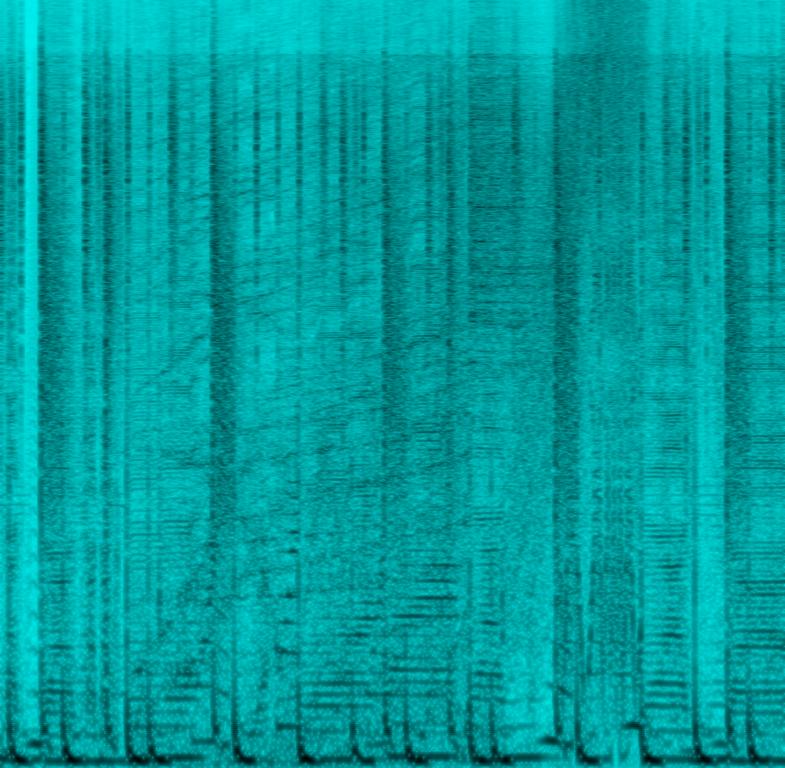
This song contains a digital drum playing a dubstep groove with a morphing sub-bass sound that is being used as melody. This song may be playing loud with headphones while running.